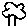
Label: tree